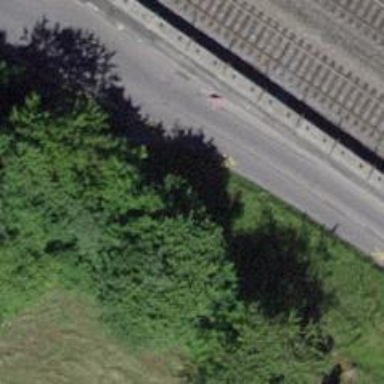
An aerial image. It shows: Footway.